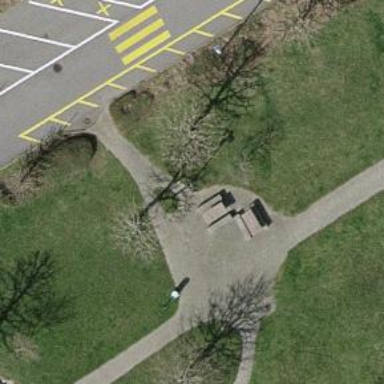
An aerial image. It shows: Picnic table located in leisure land area.